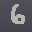
Label: 6